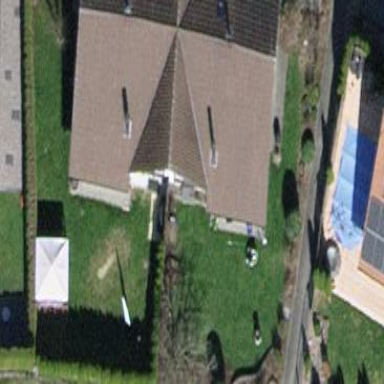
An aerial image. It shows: Building with tile roof.